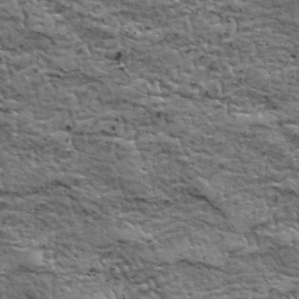
Label: frost